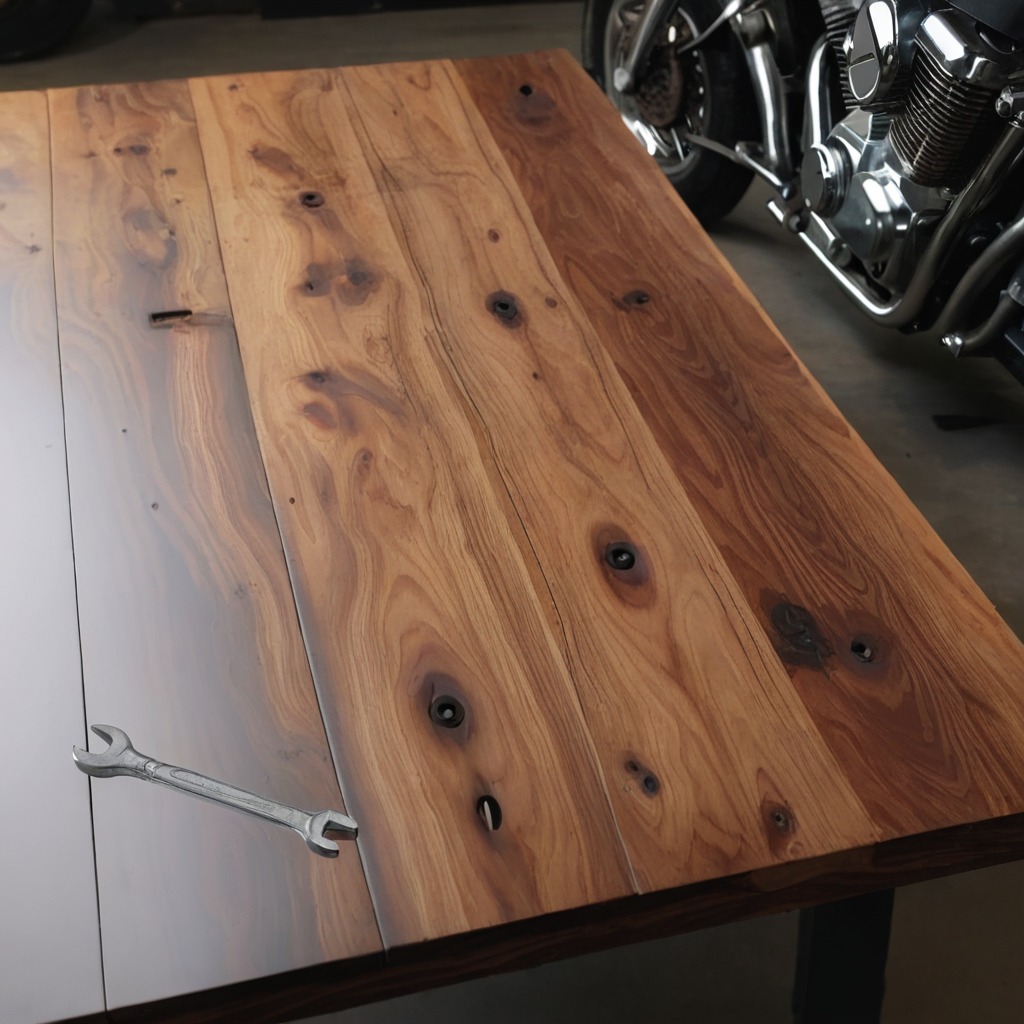
A wrench lies on the oil-spilled wooden table in a vintage motorcycle garage.